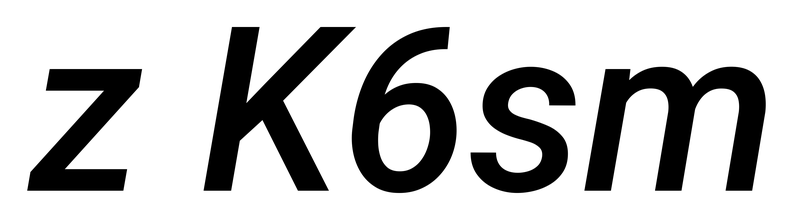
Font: Roboto-Italic_Medium_Italic